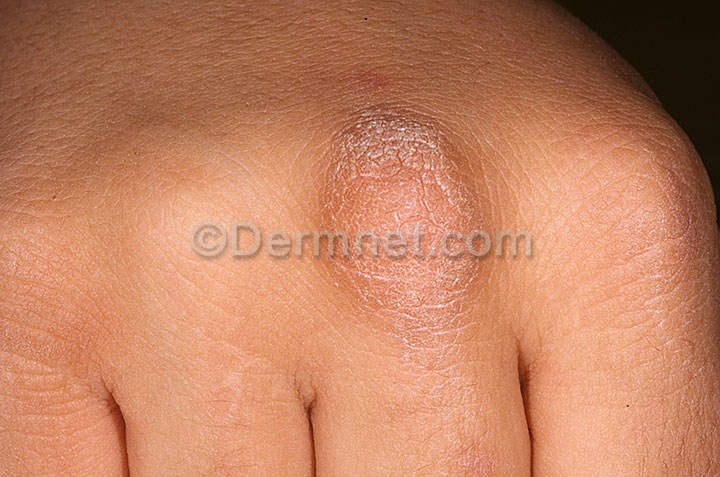
Disease: Eczema Photos